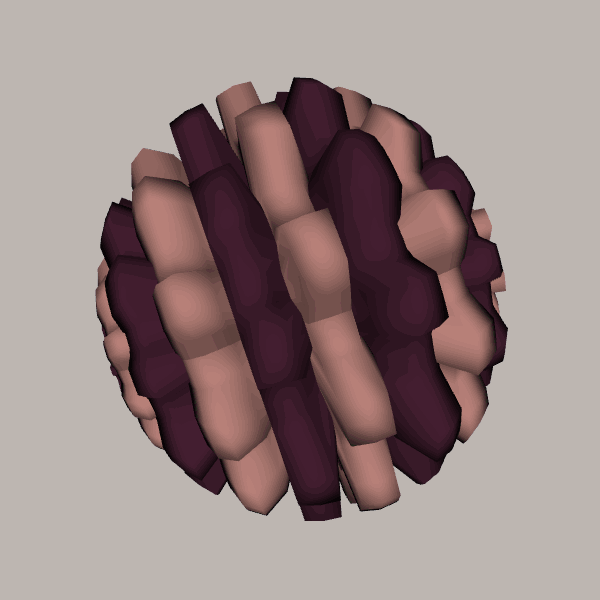
Background: light